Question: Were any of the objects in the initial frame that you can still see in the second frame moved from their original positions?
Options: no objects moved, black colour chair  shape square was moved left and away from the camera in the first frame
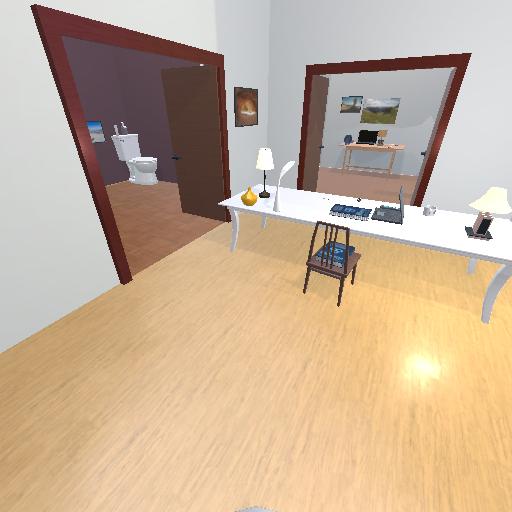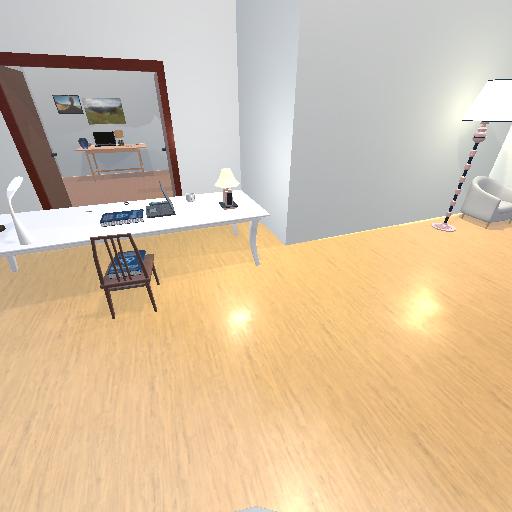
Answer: no objects moved